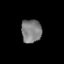
Tissue: prostate
Cell type: T cells
Senescence score: 0.3029
Nuclear area (px): 463
Mean DAPI intensity: 126.955